Question: I have been trying to mark duplicates in the same excel column based on a criteria in a different column, and I would love to have some help. In reference to the example below, I would like to highlight all the rows that is a duplicate value of another row red, and put a Y in a third column ("Delete" in the example below). When the value in the Name column is a duplicate of another, disregarding case sensitivity, I would like to mark all but one value based on a hierarchy in the Status column, i.e Excellent, Good, and Bad.

Only one of each unique value can be left unmarked, and if two share the same status with no duplicate value of a higher status then either one can be marked (the one further down the list if thats easier to specify).
I have been looking around the site and have found lots of similar entries on deleting duplicates but nothing quite the same. I need to highlight and not delete the duplicate rows and I have not been able to find anything that will let me sort based on a heirarchy in a second column. I only need to execute the command once as oppose to on a recurrence so the time it takes is not a concern to me. Any help you guys can throw my way would be greatly appreciated.
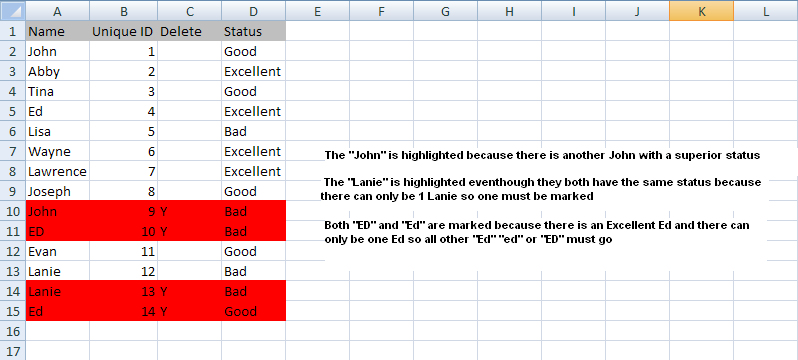
Answer: See if the sheet and steps below solves your issue.
1. Status_order Formula: Range("E2") =VLOOKUP(D2,$I$2:$J$4,2,FALSE)
2. Sort A1:E15 by Name, Then by Status_Order Smallest to Largest
3. Delete Formula =IF(A2=A3,"Delete","")
4. Fill All Formulas Down
5. Add Conditional Formatting on all columns to be Red if Column C = "Delete"